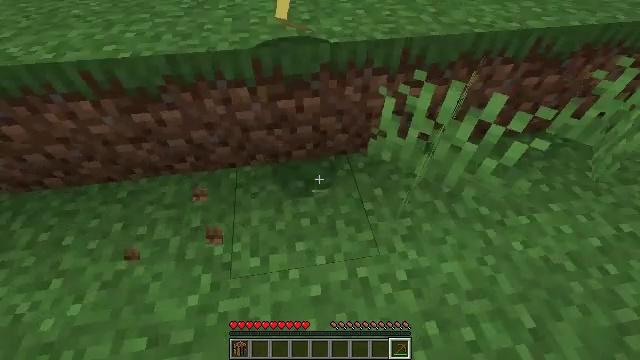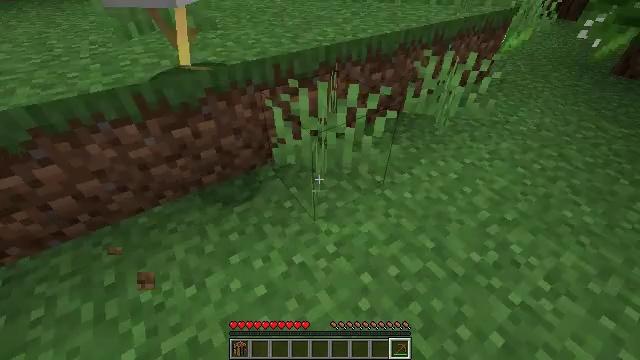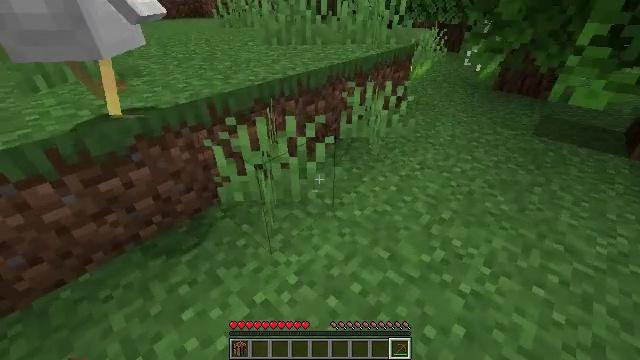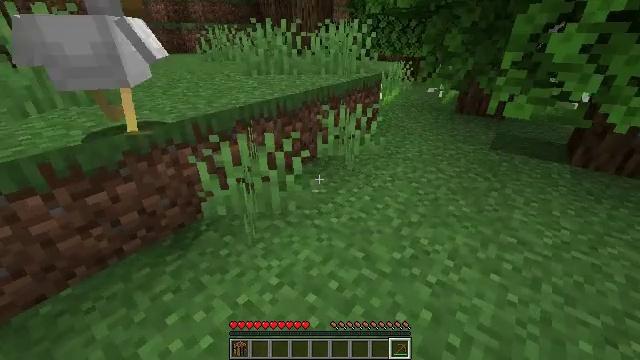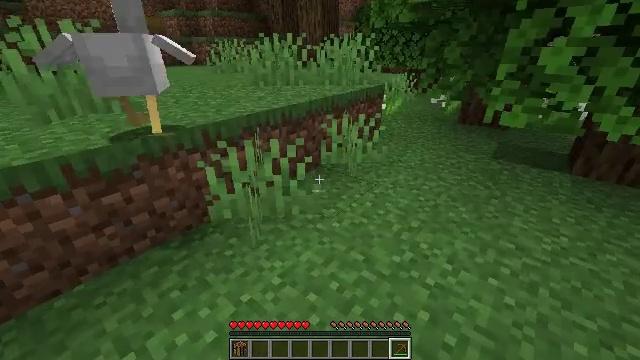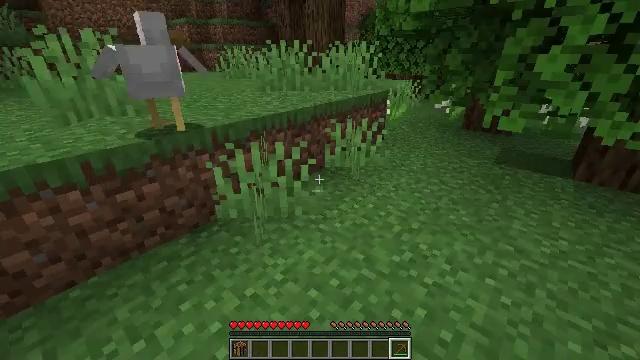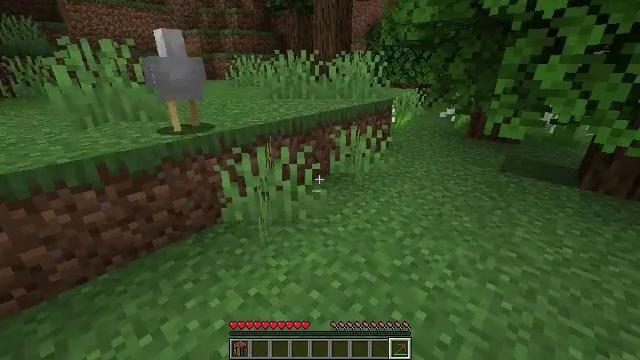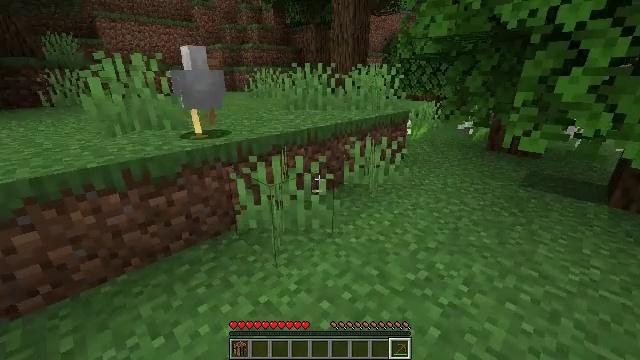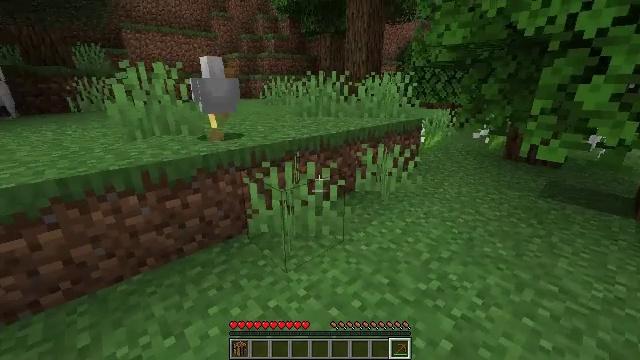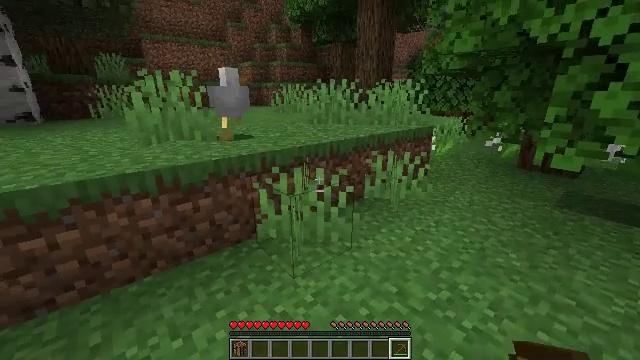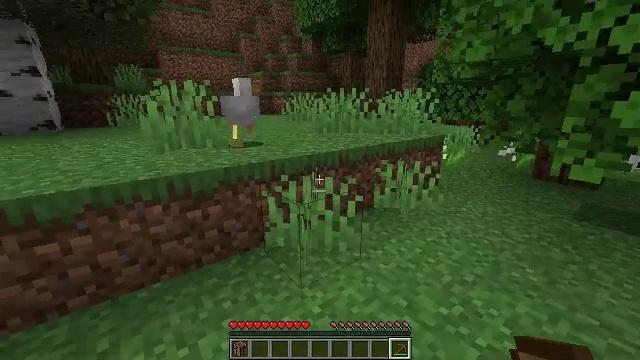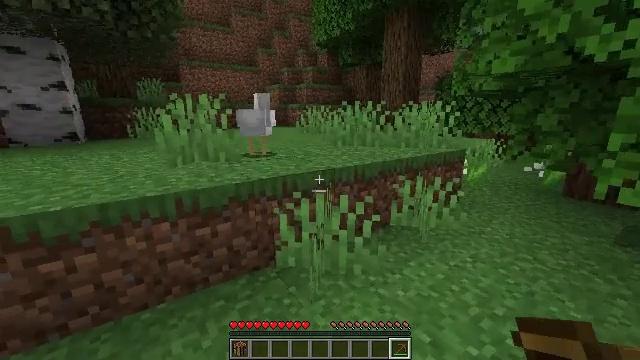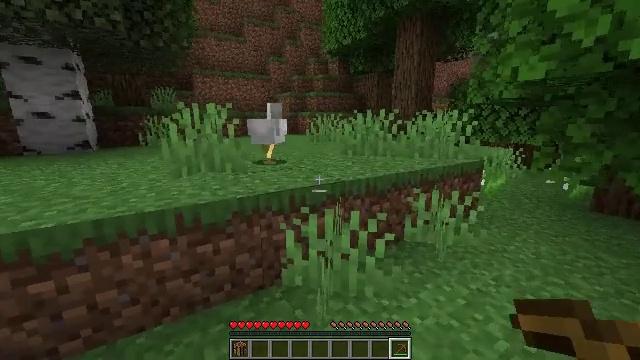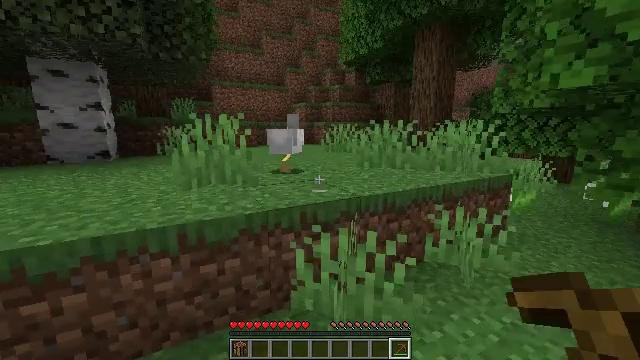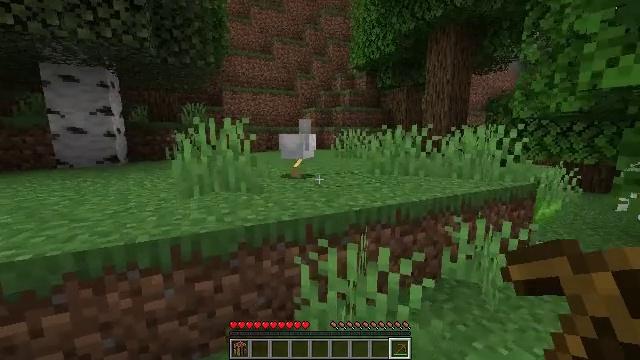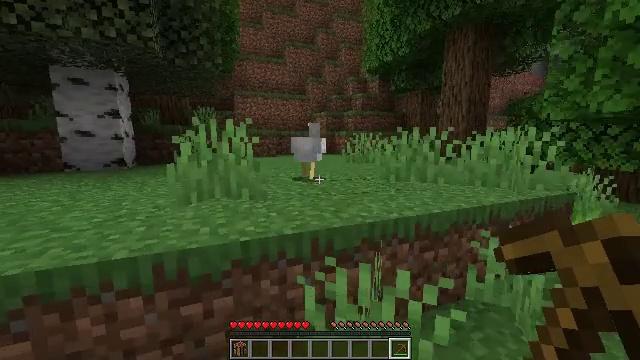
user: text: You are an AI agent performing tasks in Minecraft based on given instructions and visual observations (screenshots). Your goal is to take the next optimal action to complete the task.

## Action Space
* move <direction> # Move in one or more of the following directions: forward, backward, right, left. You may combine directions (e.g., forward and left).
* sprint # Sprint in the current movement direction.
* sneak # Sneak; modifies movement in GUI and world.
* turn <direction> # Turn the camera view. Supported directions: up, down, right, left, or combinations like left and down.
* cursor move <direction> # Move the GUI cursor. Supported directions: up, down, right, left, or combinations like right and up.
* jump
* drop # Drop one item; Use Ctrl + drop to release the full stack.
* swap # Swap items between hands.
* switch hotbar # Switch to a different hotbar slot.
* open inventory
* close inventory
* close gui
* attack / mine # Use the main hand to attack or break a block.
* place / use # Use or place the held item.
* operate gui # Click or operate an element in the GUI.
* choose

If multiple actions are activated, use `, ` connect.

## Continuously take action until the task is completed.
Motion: motion action
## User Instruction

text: Hunt animals.
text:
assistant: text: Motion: move back, turn right and up
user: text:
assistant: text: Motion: move back, turn right and up
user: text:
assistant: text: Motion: move back, turn right and up
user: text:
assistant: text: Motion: turn left and up
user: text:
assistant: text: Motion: turn left and up
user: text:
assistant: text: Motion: turn left and up
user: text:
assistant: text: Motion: turn left and up
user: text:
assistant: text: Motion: turn left and up
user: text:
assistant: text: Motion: turn left and up
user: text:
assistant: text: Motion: move forward, turn left and up
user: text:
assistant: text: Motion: move forward, turn left and up
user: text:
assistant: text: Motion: move forward, turn left and up
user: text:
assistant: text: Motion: move forward, turn left and up
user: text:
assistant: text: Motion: move forward, turn left and up
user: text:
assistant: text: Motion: move forward, turn left
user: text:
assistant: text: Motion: move forward, turn left
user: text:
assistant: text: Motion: move forward, turn left
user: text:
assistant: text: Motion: move forward, turn left
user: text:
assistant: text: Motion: move forward, turn left and down, jump
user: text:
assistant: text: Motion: move forward, turn left and down, jump
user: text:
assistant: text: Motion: move forward, turn down, jump
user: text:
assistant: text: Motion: move forward, turn down, jump
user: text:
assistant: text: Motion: move forward, turn right and down, jump
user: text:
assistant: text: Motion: move forward, turn left, jump
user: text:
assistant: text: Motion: move forward
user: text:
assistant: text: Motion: move forward
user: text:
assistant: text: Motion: move forward
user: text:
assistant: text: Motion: move forward, sprint
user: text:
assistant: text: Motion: move forward, sprint
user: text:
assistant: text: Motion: move forward, sprint